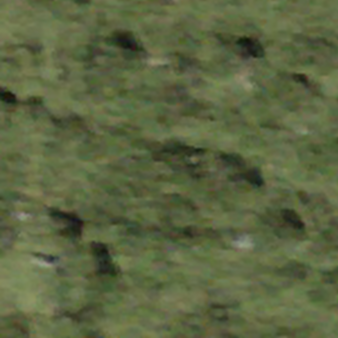
Label: other